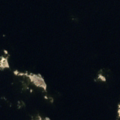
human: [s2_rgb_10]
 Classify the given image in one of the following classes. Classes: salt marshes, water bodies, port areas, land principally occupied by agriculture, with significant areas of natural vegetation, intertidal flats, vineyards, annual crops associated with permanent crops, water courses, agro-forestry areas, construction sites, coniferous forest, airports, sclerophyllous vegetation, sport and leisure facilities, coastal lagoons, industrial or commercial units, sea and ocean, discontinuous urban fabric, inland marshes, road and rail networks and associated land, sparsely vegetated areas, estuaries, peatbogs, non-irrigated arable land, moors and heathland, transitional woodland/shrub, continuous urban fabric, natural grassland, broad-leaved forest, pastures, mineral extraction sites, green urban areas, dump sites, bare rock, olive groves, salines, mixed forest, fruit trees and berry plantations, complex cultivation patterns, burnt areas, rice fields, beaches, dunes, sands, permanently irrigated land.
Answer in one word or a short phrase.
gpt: sea and ocean